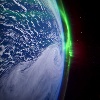
Label: cloud